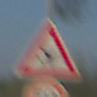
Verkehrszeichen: FlugbetriebLinks
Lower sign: Geschwindigkeit50
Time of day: MorningAfternoon
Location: Outdoor (RoadRail)
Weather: Clear
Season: NotSpecified
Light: Natural